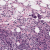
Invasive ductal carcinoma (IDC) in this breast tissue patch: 1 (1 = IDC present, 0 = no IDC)